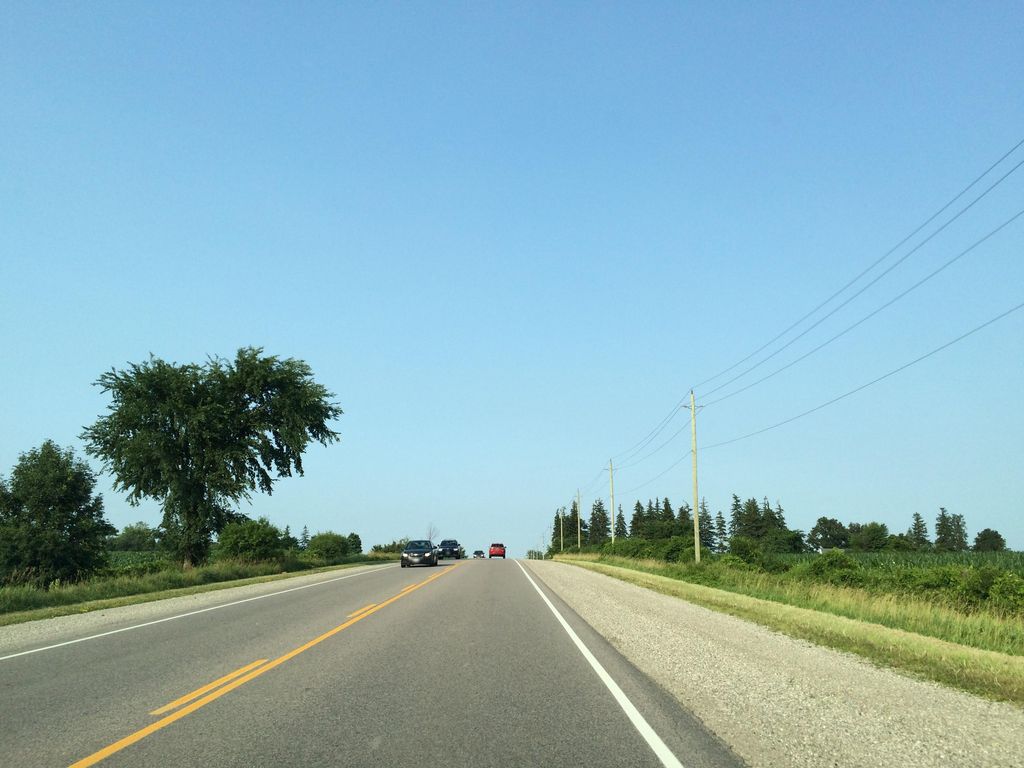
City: kitchener-waterloo